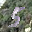
Label: 5